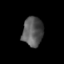
Tissue: skin
Cell type: Epithelial cells
Senescence score: 0.2459
Nuclear area (px): 591
Mean DAPI intensity: 88.665